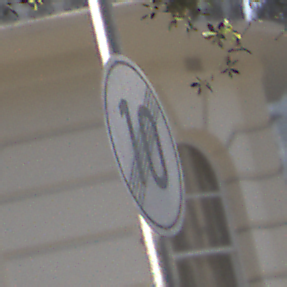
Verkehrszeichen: EndeGeschwindigkeit10
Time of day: MorningAfternoon
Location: Outdoor (Urban)
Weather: PartlyCloudy
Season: NotSpecified
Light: Natural